Question: Wondering if anyone has a solution for this.
I would like to present an archive of thumbnail images oldest at the bottom and newest at the top. I would also like the flow itself to be reversed... something like this:

The page should be right aligned, with future images added to the top of the page. I am creating the page dynamically with PHP pulling image filenames from a MySQL DB. The catch here is I would love this layout to be fluid, meaning most PHP tricks for counting images and building the HTML accordingly go out the window.
Is there a way to do this with Javascript or even just CSS?
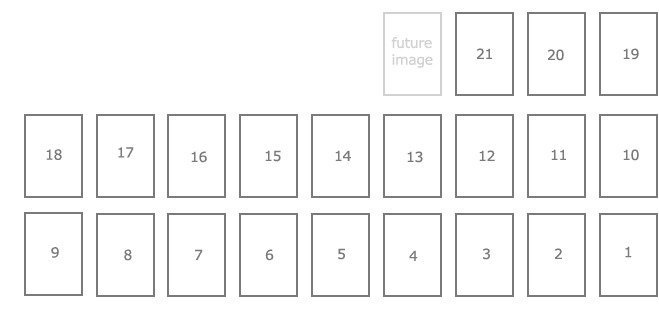
Answer: <URL>
This uses 'float: right' to <URL>.
It will work in IE9 and greater and all modern browsers.
'''
#container, #container > div {
-webkit-transform: scaleY(-1);
-moz-transform: scaleY(-1);
-ms-transform: scaleY(-1);
-o-transform: scaleY(-1);
transform: scaleY(-1);
}
#container {
background: #ccc;
overflow: hidden;
}
#container > div {
float: right;
width: 100px;
height: 150px;
border: 1px solid red;
margin: 15px;
font-size: 48px;
line-height: 150px;
text-align: center;
background: #fff;
}
'''
'''
<div id="container">
<div>1</div>
<div>2</div>
<div>3</div>
..
</div>
'''